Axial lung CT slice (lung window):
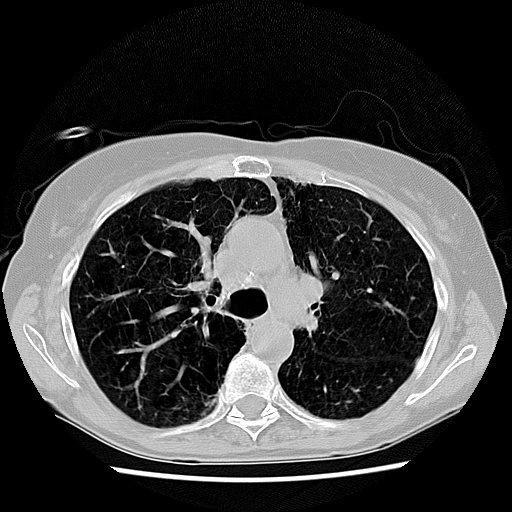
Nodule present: no